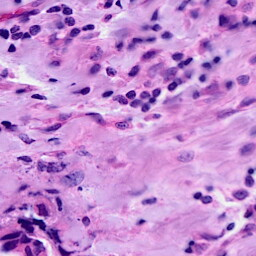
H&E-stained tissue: Breast